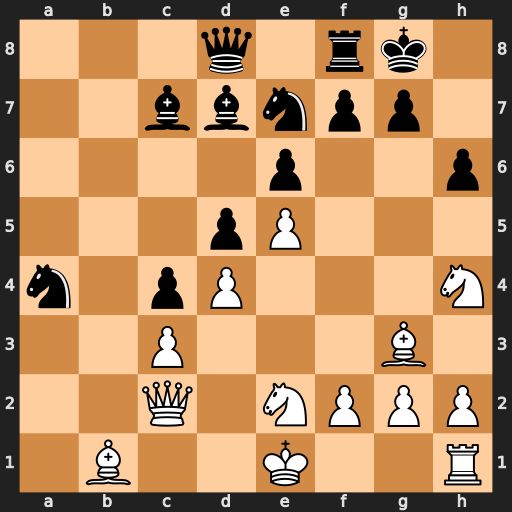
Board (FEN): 3q1rk1/2bbnpp1/4p2p/3pP3/n1pP3N/2P3B1/2Q1NPPP/1B2K2R
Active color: w
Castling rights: K
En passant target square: -
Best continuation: Qh7#